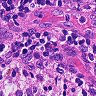
Metastatic tissue present: no